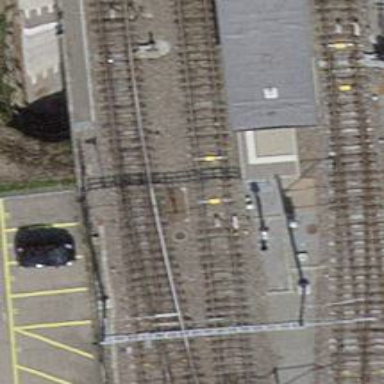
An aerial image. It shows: Rail siding with electrified tracks using contact line.